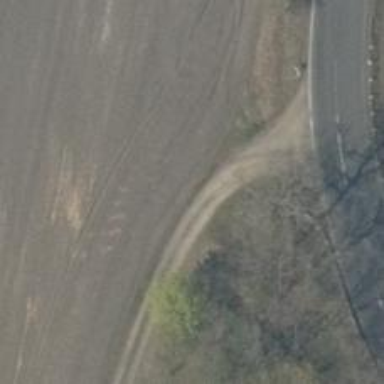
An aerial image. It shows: Gravel track with grade 4 classification.